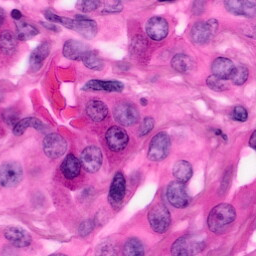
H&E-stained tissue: Pancreatic